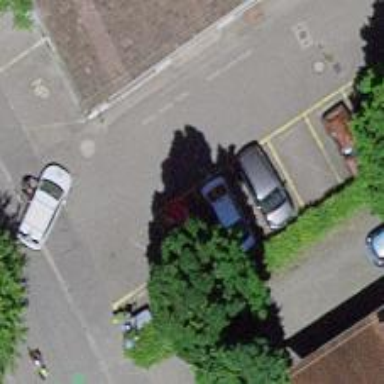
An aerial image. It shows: Car sharing facility.